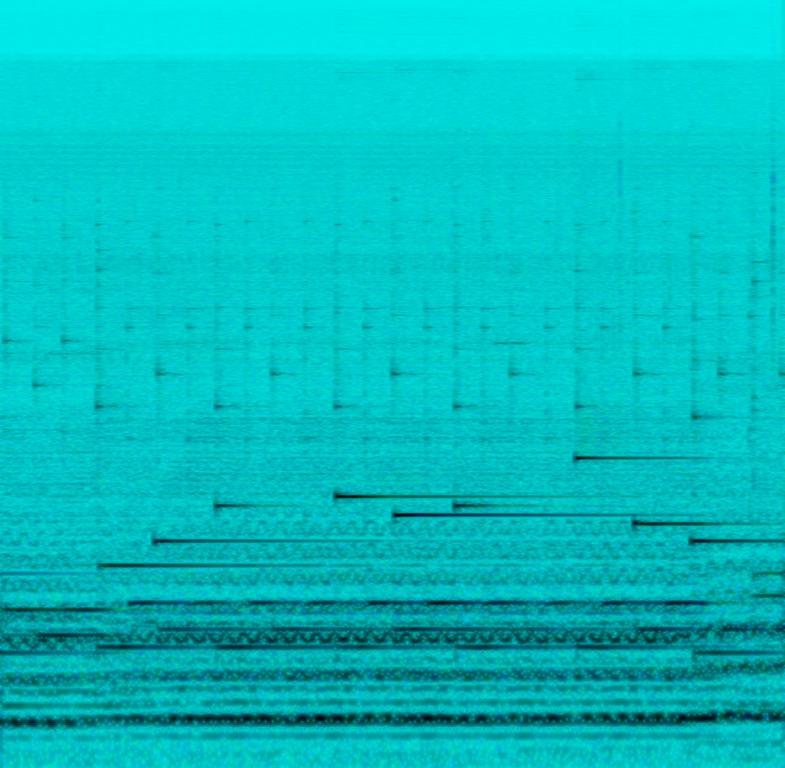
This instrumental song features a melody played using bells. There are chiming sounds played in the background like clockwork. A theremin plays a vibrato note. There is no percussion in this song.  This song has a spooky theme and can be used in a children's scary movie. There is a lot of white noise that can be heard in this low quality recording. There are no voices in this song.